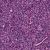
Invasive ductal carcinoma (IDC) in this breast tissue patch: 1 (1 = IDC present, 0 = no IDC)